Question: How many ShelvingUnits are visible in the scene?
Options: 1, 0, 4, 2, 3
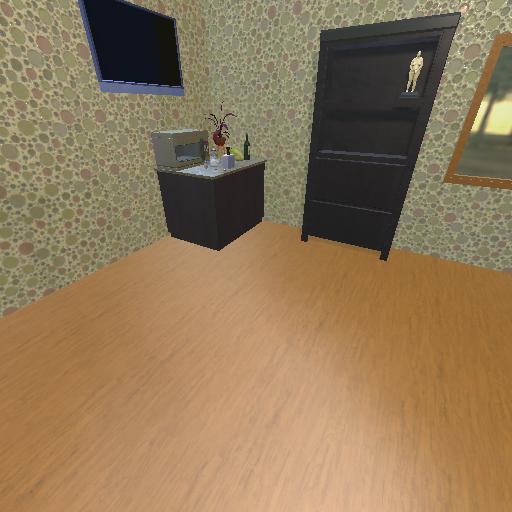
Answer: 1